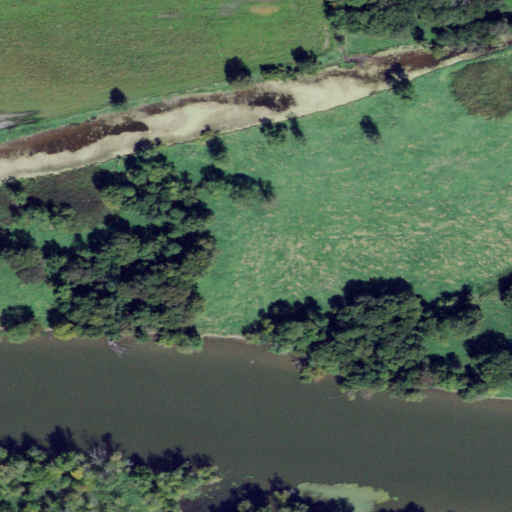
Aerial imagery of island in New York named Flag Island containing woody wetlands, open water, herbaceous wetlands, cultivated crops, deciduous forest, pasture, and grassland